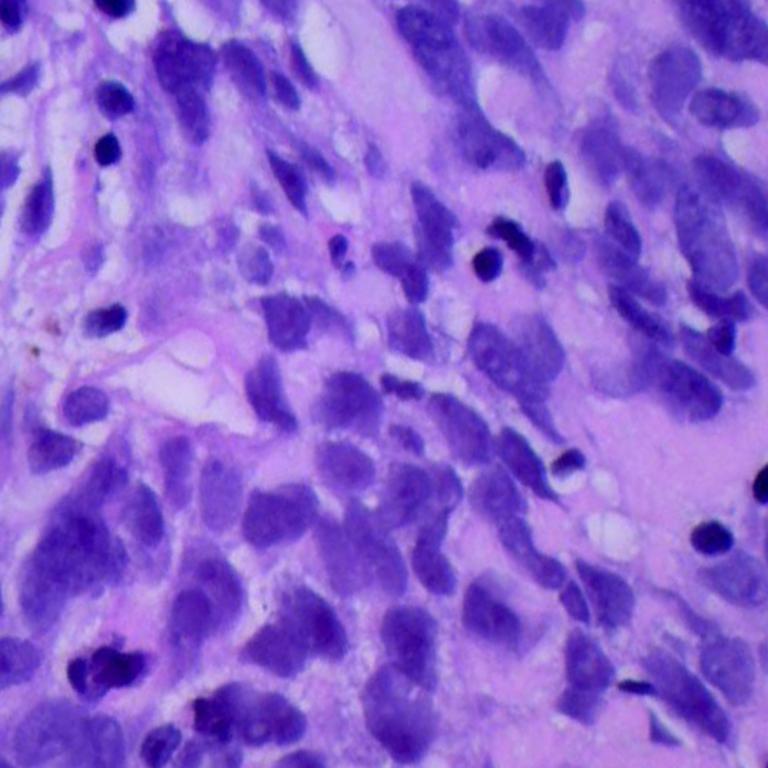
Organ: lung
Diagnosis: squamous carcinomas